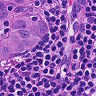
Metastatic tissue present: yes